Question: I'm trying to create a layout with tabs and an unordered list which expands vertically to 100% of its container's height. I managed to get it working as expected in Chrome and even IE11 without much trouble.
However, Firefox seems to have a bit of a quirk where the UL expands about 20px outside of its container in my case.
<URL>
Screenshot of what's happening:

HTML:
'''
<!DOCTYPE html>
<html>
<head>
<link rel="stylesheet" href="style.css">
<link rel="stylesheet" href="https://maxcdn.bootstrapcdn.com/bootstrap/3.3.5/css/bootstrap.min.css">
<script src="script.js"></script>
</head>
<body>
<div id="wrapper">
<header>Some header...</header>
<div class="board-panel">
<div id="board-list">
<ul class="lobby-tabs nav nav-tabs">
<li ng-class="{active: activeTab == 'favorites'}">
<a ng-click="switchTab('favorites')">Favorites</a>
</li>
<li ng-class="{active: activeTab == 'public'}">
<a ng-click="switchTab('public')">Public</a>
</li>
<li ng-class="{active: activeTab == 'private'}">
<a ng-click="switchTab('private')">Private</a>
</li>
<li class="pull-right" ng-class="{active: activeTab == 'create'}">
<a ng-click="switchTab('create')">Create a Board</a>
</li>
</ul>
<div ng-show="activeTab != 'create'">
<div class="board-controls">
<button class="btn btn-default pull-right" ng-click="refresh()">
<i class="glyphicon glyphicon-refresh"></i> Refresh
</button>
</div>
<ul class="list-group">
<li class="list-group-item" ng-repeat="item in items | filter: filter track by $index">Some item...</li>
<li class="list-group-item" ng-repeat="item in items | filter: filter track by $index">Some item...</li>
<li class="list-group-item" ng-repeat="item in items | filter: filter track by $index">Some item...</li>
<li class="list-group-item" ng-repeat="item in items | filter: filter track by $index">Some item...</li>
<li class="list-group-item" ng-repeat="item in items | filter: filter track by $index">Some item...</li>
<li class="list-group-item" ng-repeat="item in items | filter: filter track by $index">Some item...</li>
<li class="list-group-item" ng-repeat="item in items | filter: filter track by $index">Some item...</li>
<li class="list-group-item" ng-repeat="item in items | filter: filter track by $index">Some item...</li>
<li class="list-group-item" ng-repeat="item in items | filter: filter track by $index">Some item...</li>
<li class="list-group-item" ng-repeat="item in items | filter: filter track by $index">Some item...</li>
<li class="list-group-item" ng-repeat="item in items | filter: filter track by $index">Some item...</li>
<li class="list-group-item" ng-repeat="item in items | filter: filter track by $index">Some item...</li>
<li class="list-group-item" ng-repeat="item in items | filter: filter track by $index">Some item...</li>
<li class="list-group-item" ng-repeat="item in items | filter: filter track by $index">Some item...</li>
<li class="list-group-item" ng-repeat="item in items | filter: filter track by $index">Some item...</li>
<li class="list-group-item" ng-repeat="item in items | filter: filter track by $index">Some item...</li>
<li class="list-group-item" ng-repeat="item in items | filter: filter track by $index">Some item...</li>
<li class="list-group-item" ng-repeat="item in items | filter: filter track by $index">Some item...</li>
<li class="list-group-item" ng-repeat="item in items | filter: filter track by $index">Some item...</li>
<li class="list-group-item" ng-repeat="item in items | filter: filter track by $index">Some item...</li>
<li class="list-group-item" ng-repeat="item in items | filter: filter track by $index">Some item...</li>
<li class="list-group-item" ng-repeat="item in items | filter: filter track by $index">Some item...</li>
<li class="list-group-item" ng-repeat="item in items | filter: filter track by $index">Some item...</li>
<li class="list-group-item" ng-repeat="item in items | filter: filter track by $index">Some item...</li>
<li class="list-group-item" ng-repeat="item in items | filter: filter track by $index">Some item...</li>
<li class="list-group-item" ng-repeat="item in items | filter: filter track by $index">Some item...</li>
<li class="list-group-item" ng-repeat="item in items | filter: filter track by $index">Some item...</li>
<li class="list-group-item" ng-repeat="item in items | filter: filter track by $index">Some item...</li>
<li class="list-group-item" ng-repeat="item in items | filter: filter track by $index">Some item...</li>
<li class="list-group-item" ng-repeat="item in items | filter: filter track by $index">Some item...</li>
<li class="list-group-item" ng-repeat="item in items | filter: filter track by $index">Some item...</li>
<li class="list-group-item" ng-repeat="item in items | filter: filter track by $index">Some item...</li>
<li class="list-group-item" ng-repeat="item in items | filter: filter track by $index">Some item...</li>
<li class="list-group-item" ng-repeat="item in items | filter: filter track by $index">Some item...</li>
<li class="list-group-item" ng-repeat="item in items | filter: filter track by $index">Some item...</li>
<li class="list-group-item" ng-repeat="item in items | filter: filter track by $index">Some item...</li>
<li class="list-group-item" ng-repeat="item in items | filter: filter track by $index">Some item...</li>
<li class="list-group-item" ng-repeat="item in items | filter: filter track by $index">Some item...</li>
<li class="list-group-item" ng-repeat="item in items | filter: filter track by $index">Some item...</li>
<li class="list-group-item" ng-repeat="item in items | filter: filter track by $index">Some item...</li>
<li class="list-group-item" ng-repeat="item in items | filter: filter track by $index">Some item...</li>
<li class="list-group-item" ng-repeat="item in items | filter: filter track by $index">Some item...</li>
<li class="list-group-item" ng-repeat="item in items | filter: filter track by $index">Some item...</li>
<li class="list-group-item" ng-repeat="item in items | filter: filter track by $index">Some item...</li>
<li class="list-group-item" ng-repeat="item in items | filter: filter track by $index">Some item...</li>
<li class="list-group-item" ng-repeat="item in items | filter: filter track by $index">Some item...</li>
<li class="list-group-item" ng-repeat="item in items | filter: filter track by $index">Some item...</li>
<li class="list-group-item" ng-repeat="item in items | filter: filter track by $index">Some item...</li>
<li class="list-group-item" ng-repeat="item in items | filter: filter track by $index">Some item...</li>
<li class="list-group-item" ng-repeat="item in items | filter: filter track by $index">Some item...</li>
<li class="list-group-item" ng-repeat="item in items | filter: filter track by $index">Some item...</li>
<li class="list-group-item" ng-repeat="item in items | filter: filter track by $index">Some item...</li>
<li class="list-group-item" ng-repeat="item in items | filter: filter track by $index">Some item...</li>
<li class="list-group-item" ng-repeat="item in items | filter: filter track by $index">Some item...</li>
<li class="list-group-item" ng-repeat="item in items | filter: filter track by $index">Some item...</li>
<li class="list-group-item" ng-repeat="item in items | filter: filter track by $index">Some item...</li>
<li class="list-group-item" ng-repeat="item in items | filter: filter track by $index">Some item...</li>
</ul>
</div>
</div>
</div>
</div>
</body>
</html>
'''
CSS:
'''
html,
body,
#wrapper {
height: 100%;
}
#wrapper {
display: flex;
flex-direction: column;
}
#wrapper > header {
height: 50px;
flex: 0;
background: rgba(129, 219, 255, 1);
}
#wrapper > div {
flex: 1;
background: rgba(129, 219, 255, 0.5);
max-height: 100%;
}
#board-list {
display: flex;
flex-direction: column;
background: #eee;
height: 100%;
max-height: 100%;
overflow: hidden;
width: 476px;
margin: 0 auto;
}
#board-list > div {
border: 1px solid #AAB3B3;
border-top: none;
display: flex;
flex: 1;
flex-direction: column;
height: 100%;
max-height: 100%;
}
.board-controls {
padding: 5px 10px;
background: #F1F1F1 none repeat scroll 0% 0%;
}
.board-controls .filter-label {
margin: 10px 5px 10px 0;
font-weight: 700;
float: left;
}
.list-group {
overflow-y: scroll;
}
'''
<URL>
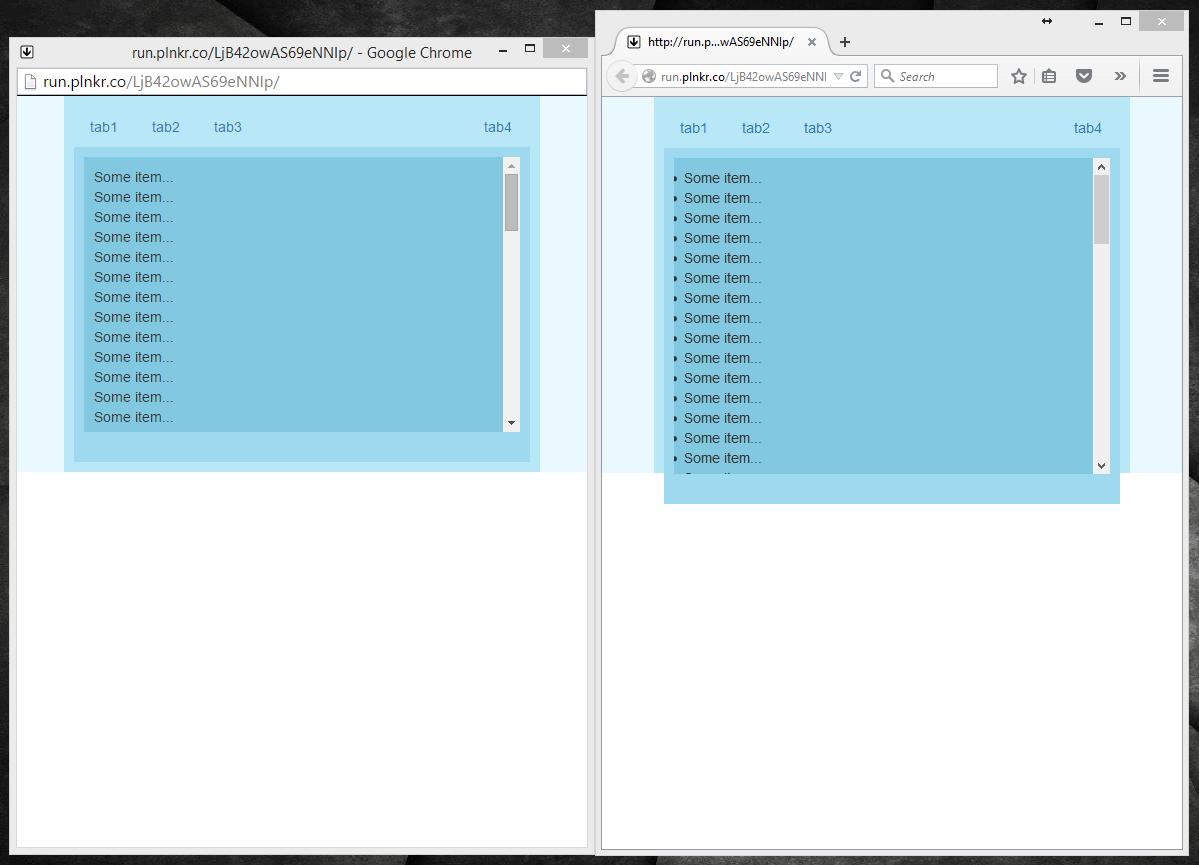
Answer: This is because the way Firefox handles min/max width/height in 'flex' elements <URL>:
> To provide a more reasonable default minimum size for flex items, this specification introduces a new auto value as the initial value of the min-width and min-height properties defined in CSS 2.1.
To fix it, you'll need to add 'min-height: 0;' to your '#item-list > div' selector to override the default value of 'auto' that Firefox uses:
<URL>
'''
html, body {
height: 100%;
}
#wrapper {
height: 50%;
background: #EAF9FF;
}
#item-list {
display: flex;
flex-direction: column;
height: 100%;
background: #B8E8F8;
width: 476px;
margin: 0 auto;
padding: 10px;
}
#item-list > .nav-tabs {
border: none;
}
#item-list > div {
display: flex;
flex: 1;
flex-direction: column;
height: 100%;
max-height: 100%;
background: #9FD9F0;
padding: 10px;
min-height: 0; /* This property is new */
}
.list-group {
overflow-y: scroll;
background: #82C8E0;
padding: 10px;
}
'''
'''
<link href="https://maxcdn.bootstrapcdn.com/bootstrap/3.3.5/css/bootstrap.min.css" rel="stylesheet"/>
<div id="wrapper">
<div id="item-list">
<ul class="nav nav-tabs">
<li><a href="#">tab1</a></li>
<li><a href="#">tab2</a></li>
<li><a href="#">tab3</a></li>
<li class="pull-right"><a href="#">tab4</a></li>
</ul>
<div ng-show="activeTab != 'create'">
<ul class="list-group">
<li>Some item...</li>
<li>Some item...</li>
<li>Some item...</li>
<li>Some item...</li>
<li>Some item...</li>
<li>Some item...</li>
<li>Some item...</li>
<li>Some item...</li>
<li>Some item...</li>
<li>Some item...</li>
<li>Some item...</li>
<li>Some item...</li>
<li>Some item...</li>
<li>Some item...</li>
<li>Some item...</li>
<li>Some item...</li>
<li>Some item...</li>
<li>Some item...</li>
<li>Some item...</li>
<li>Some item...</li>
<li>Some item...</li>
<li>Some item...</li>
<li>Some item...</li>
<li>Some item...</li>
<li>Some item...</li>
<li>Some item...</li>
<li>Some item...</li>
<li>Some item...</li>
<li>Some item...</li>
<li>Some item...</li>
<li>Some item...</li>
<li>Some item...</li>
<li>Some item...</li>
<li>Some item...</li>
<li>Some item...</li>
<li>Some item...</li>
<li>Some item...</li>
<li>Some item...</li>
<li>Some item...</li>
<li>Some item...</li>
<li>Some item...</li>
<li>Some item...</li>
<li>Some item...</li>
<li>Some item...</li>
<li>Some item...</li>
<li>Some item...</li>
<li>Some item...</li>
<li>Some item...</li>
<li>Some item...</li>
<li>Some item...</li>
<li>Some item...</li>
<li>Some item...</li>
<li>Some item...</li>
<li>Some item...</li>
<li>Some item...</li>
<li>Some item...</li>
<li>Some item...</li>
</ul>
</div>
</div>
</div>
'''
I guess other browsers haven't updated to match the spec yet, or they've updated also adjusted their flexbox implementations to compensate? I'm not sure.